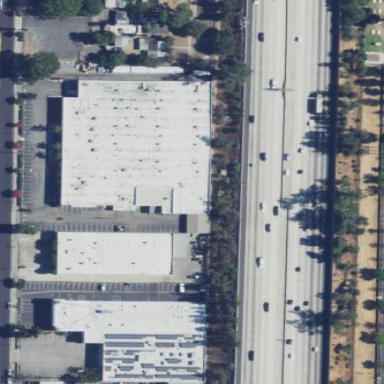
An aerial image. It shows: Industrial building.